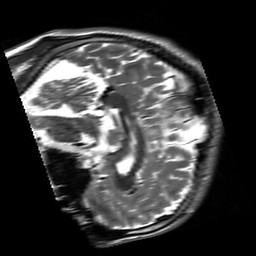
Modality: T2w
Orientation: sagittal
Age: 29
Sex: male
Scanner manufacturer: siemens
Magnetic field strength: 3 T
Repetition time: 8.53 s
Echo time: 0.091 s